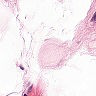
Metastatic tissue present: no